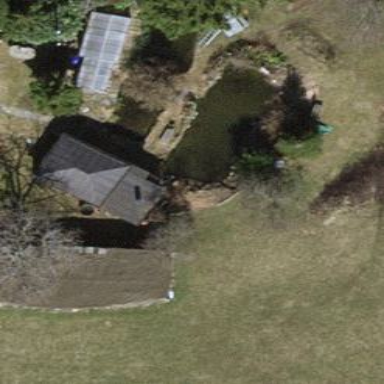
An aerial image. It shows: Shed building.